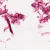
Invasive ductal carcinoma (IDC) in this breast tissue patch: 0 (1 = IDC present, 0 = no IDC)